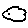
Label: cloud